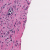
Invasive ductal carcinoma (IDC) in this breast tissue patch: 1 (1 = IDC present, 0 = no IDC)